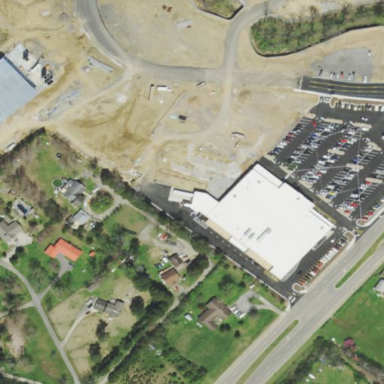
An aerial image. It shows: Retail area.